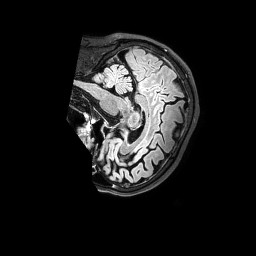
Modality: FLAIR
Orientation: sagittal
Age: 53
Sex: male
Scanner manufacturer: philips
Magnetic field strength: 3 T
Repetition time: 4.8 s
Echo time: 0.2795 s